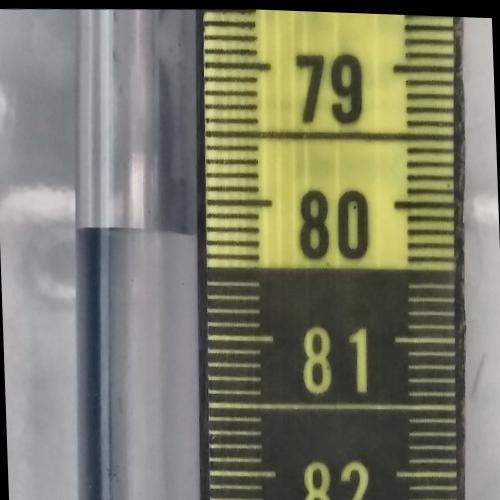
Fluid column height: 80.2 cm